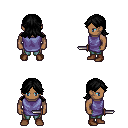
a pixel art fantasy rpg character, male body template, human, dark skin, chain tabard jacket, teal pants, black loose hair, brown shoes, dagger, four views (front, back, left, right), 2x2 character sprite sheet, small pixel art, hard edges, no anti-aliasing